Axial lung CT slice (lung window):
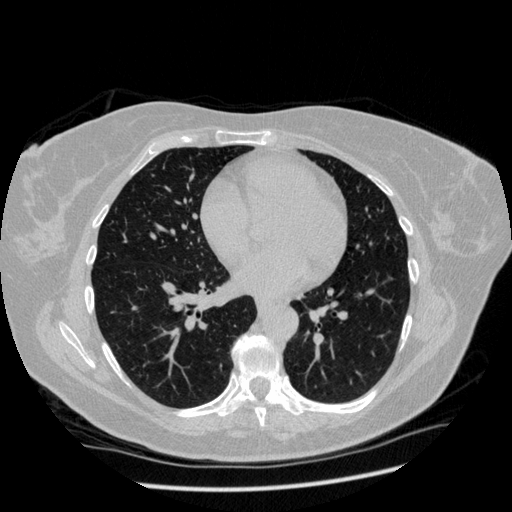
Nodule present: no